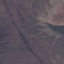
Land use / land cover class: HerbaceousVegetation